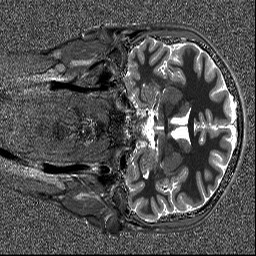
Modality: T1map
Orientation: coronal
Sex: male